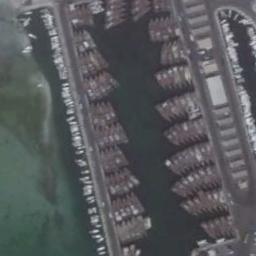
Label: harbor